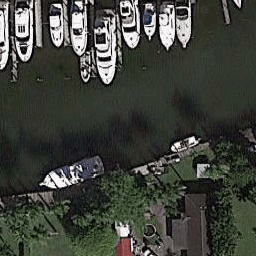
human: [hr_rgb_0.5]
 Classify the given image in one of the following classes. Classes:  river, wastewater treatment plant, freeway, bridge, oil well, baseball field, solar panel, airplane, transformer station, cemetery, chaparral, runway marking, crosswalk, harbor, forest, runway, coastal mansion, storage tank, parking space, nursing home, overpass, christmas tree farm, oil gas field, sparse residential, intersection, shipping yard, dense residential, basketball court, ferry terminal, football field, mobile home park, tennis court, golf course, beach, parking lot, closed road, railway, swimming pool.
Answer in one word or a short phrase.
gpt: harbor